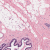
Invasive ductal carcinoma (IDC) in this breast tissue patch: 0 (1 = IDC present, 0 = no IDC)